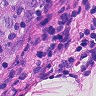
Metastatic tissue present: yes